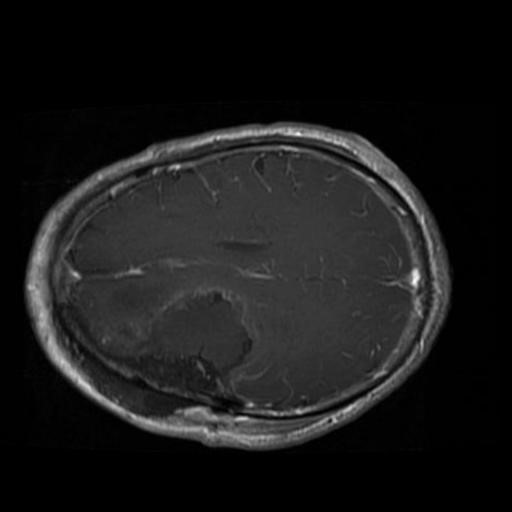
Label: brain_glioma